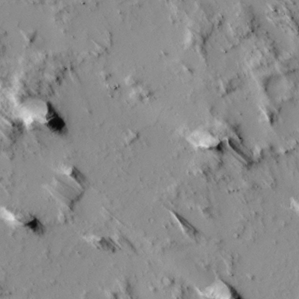
Label: non_frost